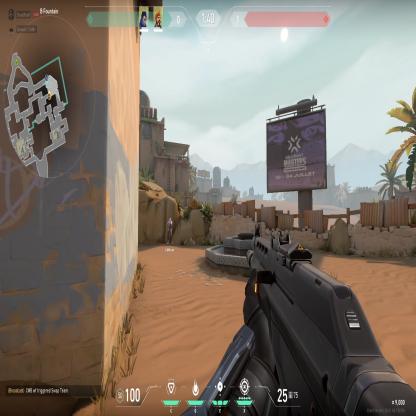
Label: teammate